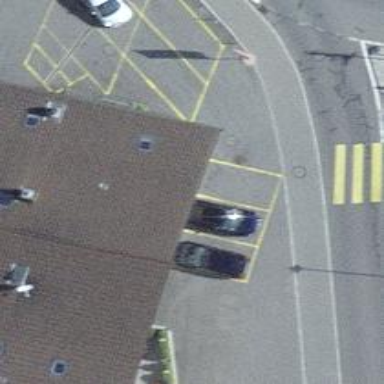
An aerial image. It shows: Post box is visible.